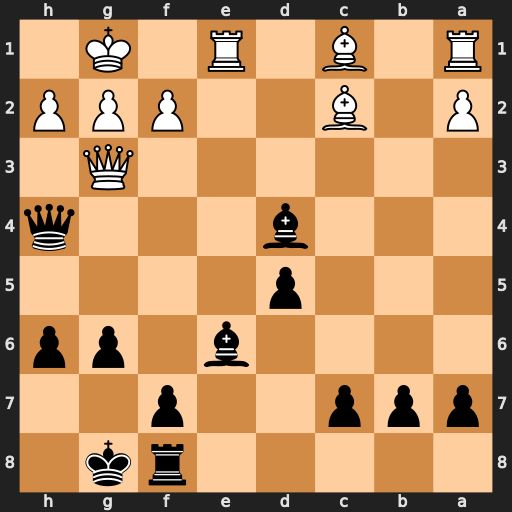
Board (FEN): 5rk1/ppp2p2/4b1pp/3p4/3b3q/6Q1/P1B2PPP/R1B1R1K1
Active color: b
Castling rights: -
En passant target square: -
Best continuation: Qxg3 hxg3 Bxa1